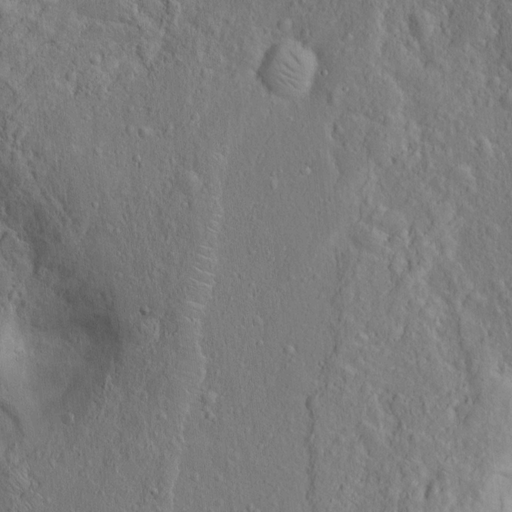
Objects detected: cone, cone